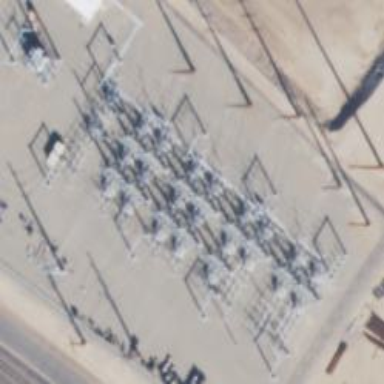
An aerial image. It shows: Switch used for power control.